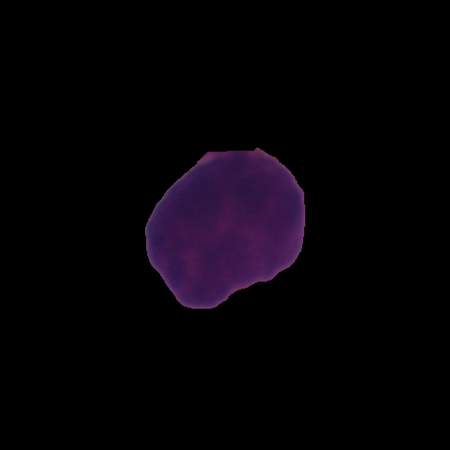
Label: healthy